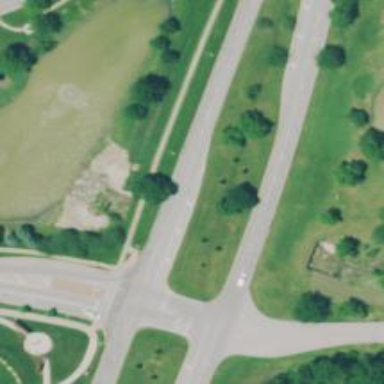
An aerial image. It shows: Road with left marking.